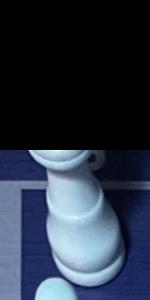
Label: King_White